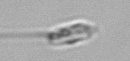
Label: Chaetoceros_throndsenii